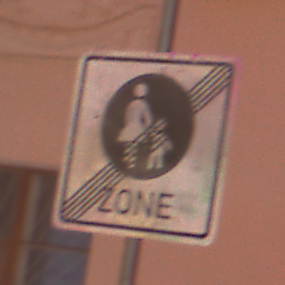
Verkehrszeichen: EndeFussgaengerzone
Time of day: Night
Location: Outdoor (Urban)
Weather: Overcast
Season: Winter
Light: Artificial